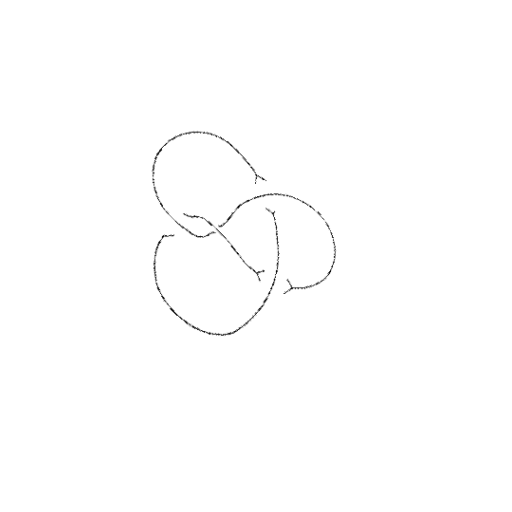
Crossing number: 4